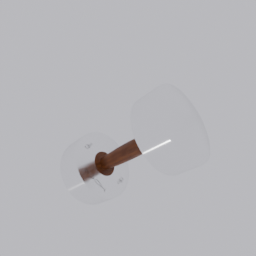
Label: tools